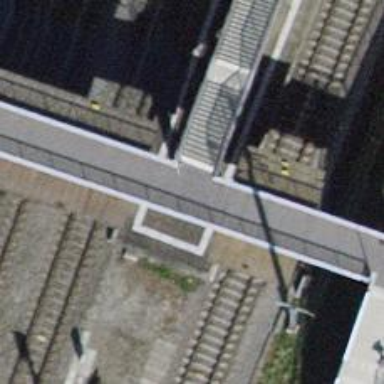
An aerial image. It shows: Bridge with concrete steps.